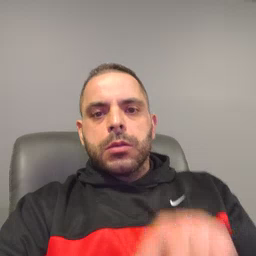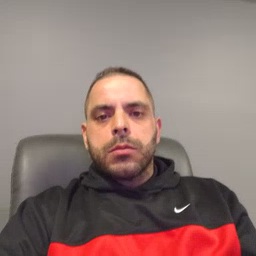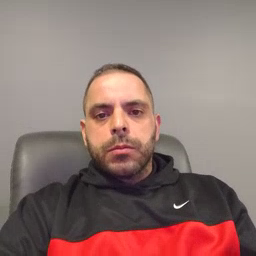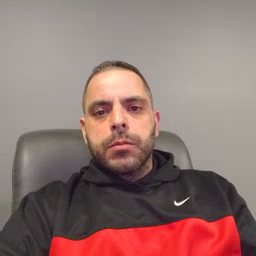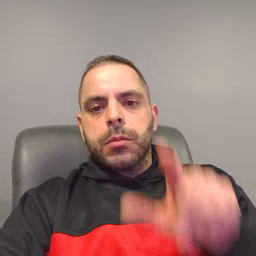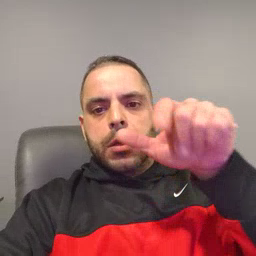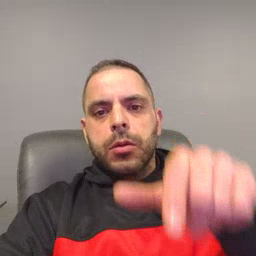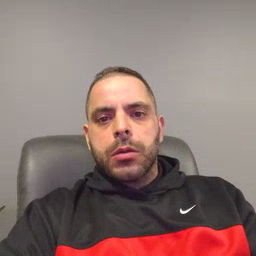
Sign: later